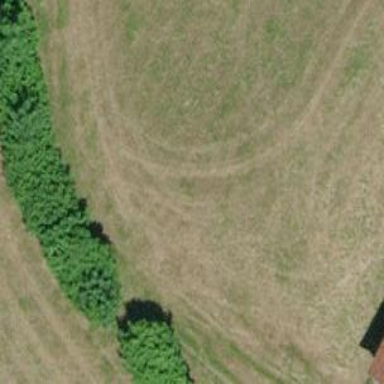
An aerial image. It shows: Grassy track with grade 5 track type.